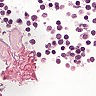
Metastatic tissue present: no